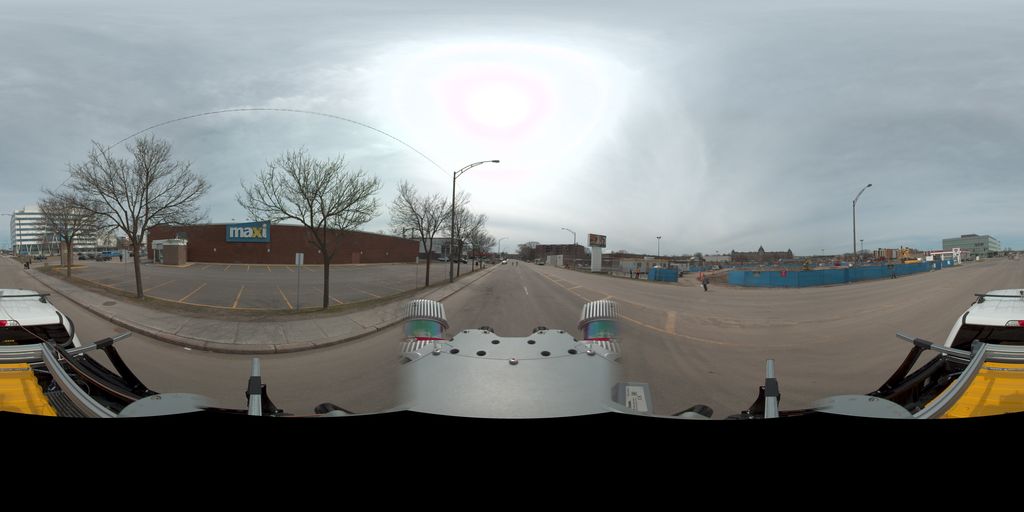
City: quebec_city